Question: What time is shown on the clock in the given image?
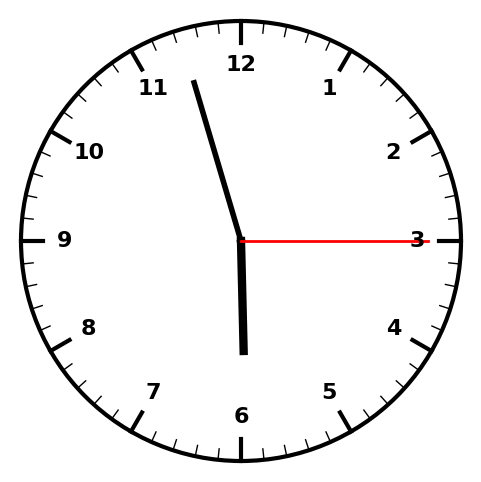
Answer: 05:57:15